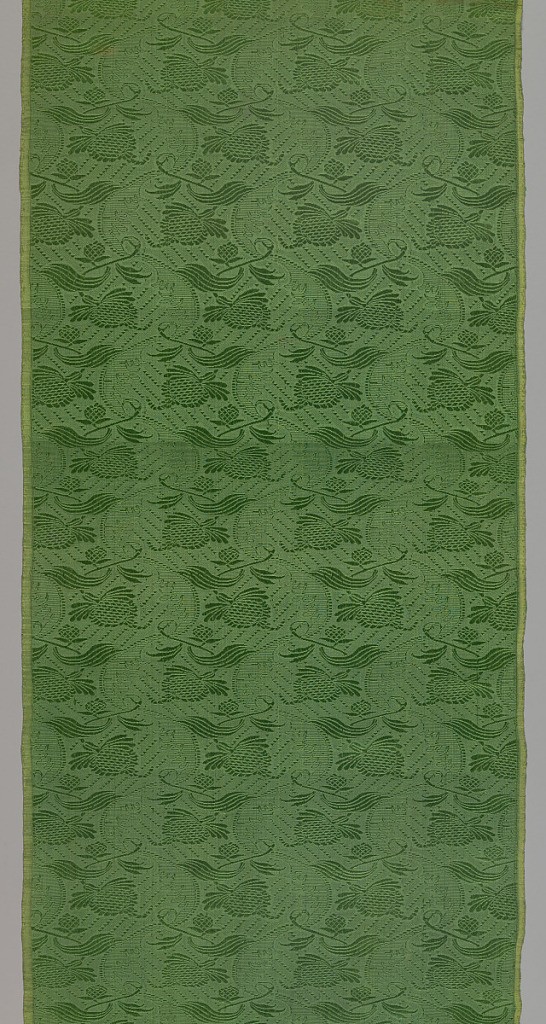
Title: Textile
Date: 1700–1750
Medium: silk Technique: plain weave patterned by floats of a set of supplementary warps
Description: Four lengths of a textile with offset rows of a flower on a stem (alternate rows counter faced) with a leaf-like ribbon curving through the rows. Green pattern on green background.